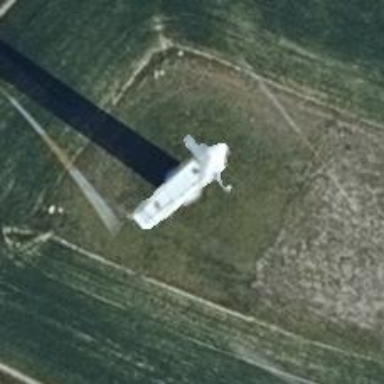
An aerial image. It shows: Wind generator with horizontal axis. The wind turbine is from Vestas.